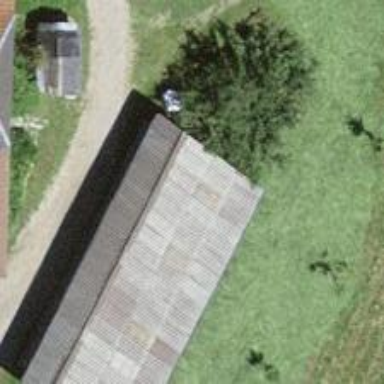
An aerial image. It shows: Barn.